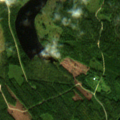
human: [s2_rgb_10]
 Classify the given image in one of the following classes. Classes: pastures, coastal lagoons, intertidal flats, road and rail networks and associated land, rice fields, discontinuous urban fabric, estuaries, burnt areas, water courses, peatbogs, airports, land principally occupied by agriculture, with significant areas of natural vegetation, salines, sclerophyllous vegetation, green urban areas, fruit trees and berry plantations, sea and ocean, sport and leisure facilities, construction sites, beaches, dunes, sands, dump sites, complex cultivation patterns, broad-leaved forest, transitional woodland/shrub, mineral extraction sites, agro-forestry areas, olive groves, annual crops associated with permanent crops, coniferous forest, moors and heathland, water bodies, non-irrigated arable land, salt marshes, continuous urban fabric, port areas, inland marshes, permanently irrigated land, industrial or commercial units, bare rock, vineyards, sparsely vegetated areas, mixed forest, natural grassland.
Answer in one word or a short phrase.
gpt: coniferous forest, mixed forest, transitional woodland/shrub, peatbogs